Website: macys
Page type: account-selection
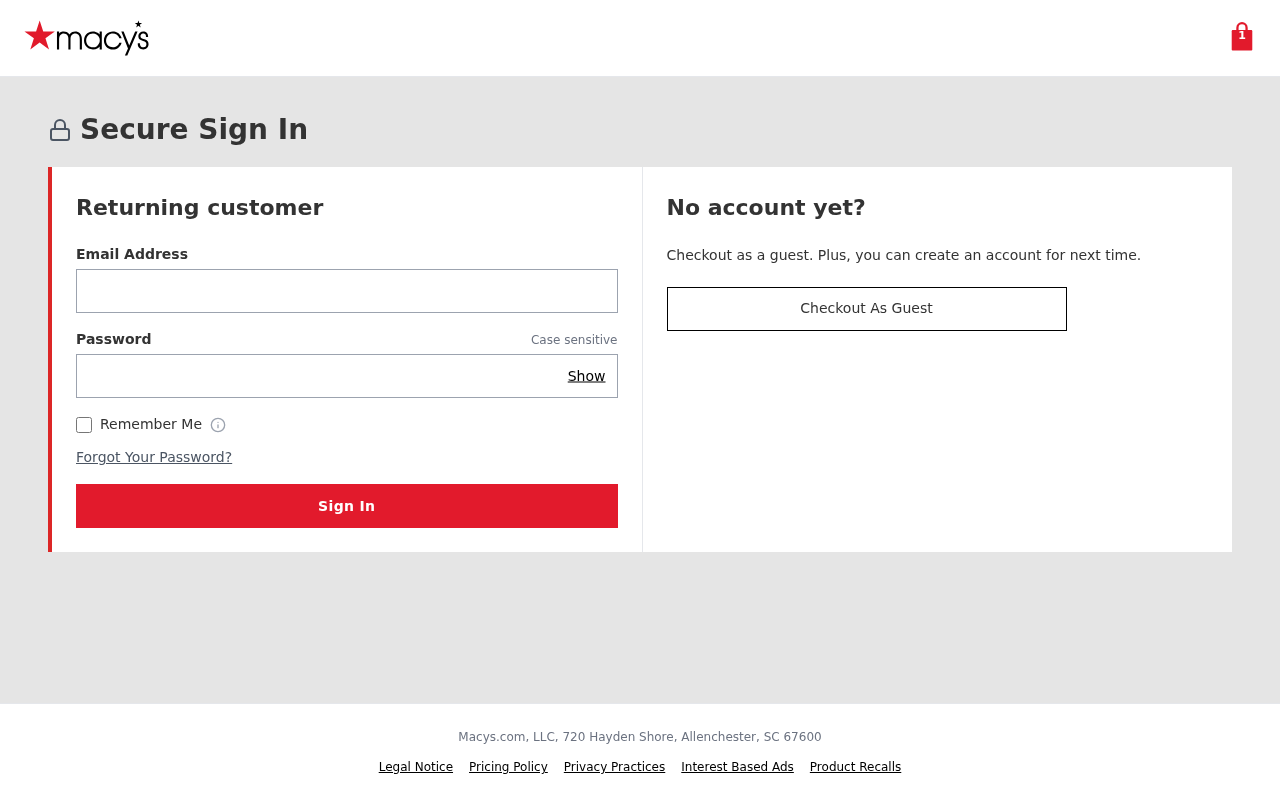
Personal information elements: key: PII_EMAIL
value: rickywilliams@yahoo.com
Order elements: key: ORDER_NUM_ITEMS
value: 1